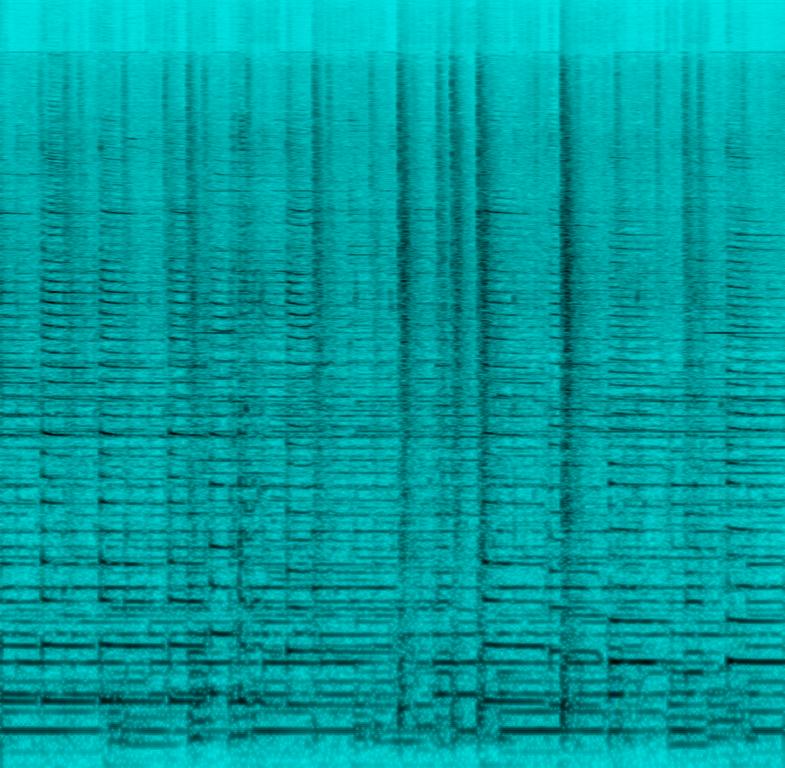
Someone is playing a snare with brushes along to zitars playing a repeating melody. In the background you can hear an e-bass and an acoustic guitar strumming chords. This song may be playing in a live concert.